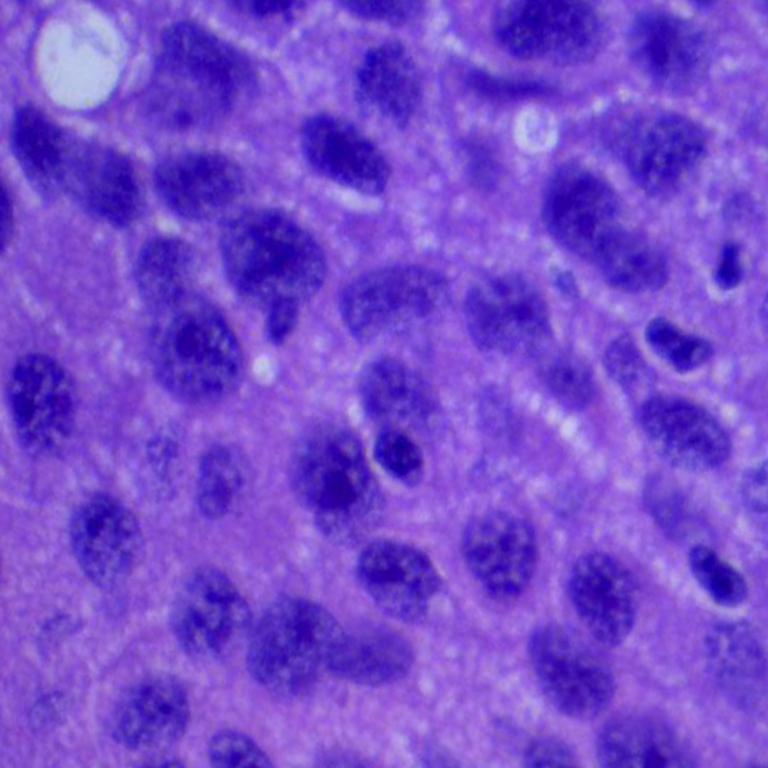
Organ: lung
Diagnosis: squamous carcinomas